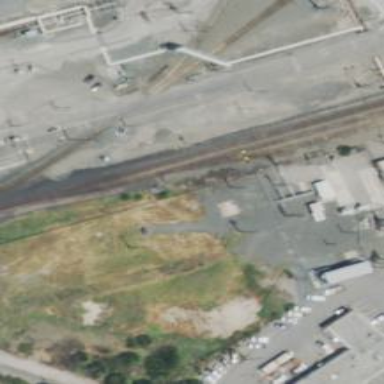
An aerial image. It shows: Railway siding with rails.